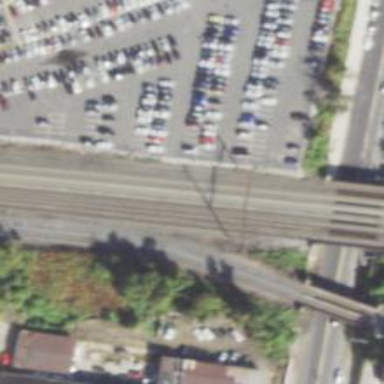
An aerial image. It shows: Railway siding with rails.